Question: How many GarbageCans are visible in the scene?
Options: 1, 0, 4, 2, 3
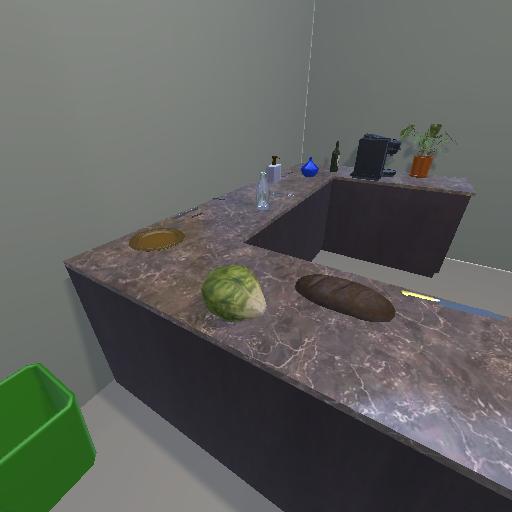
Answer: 1